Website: bh-photo
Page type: payment
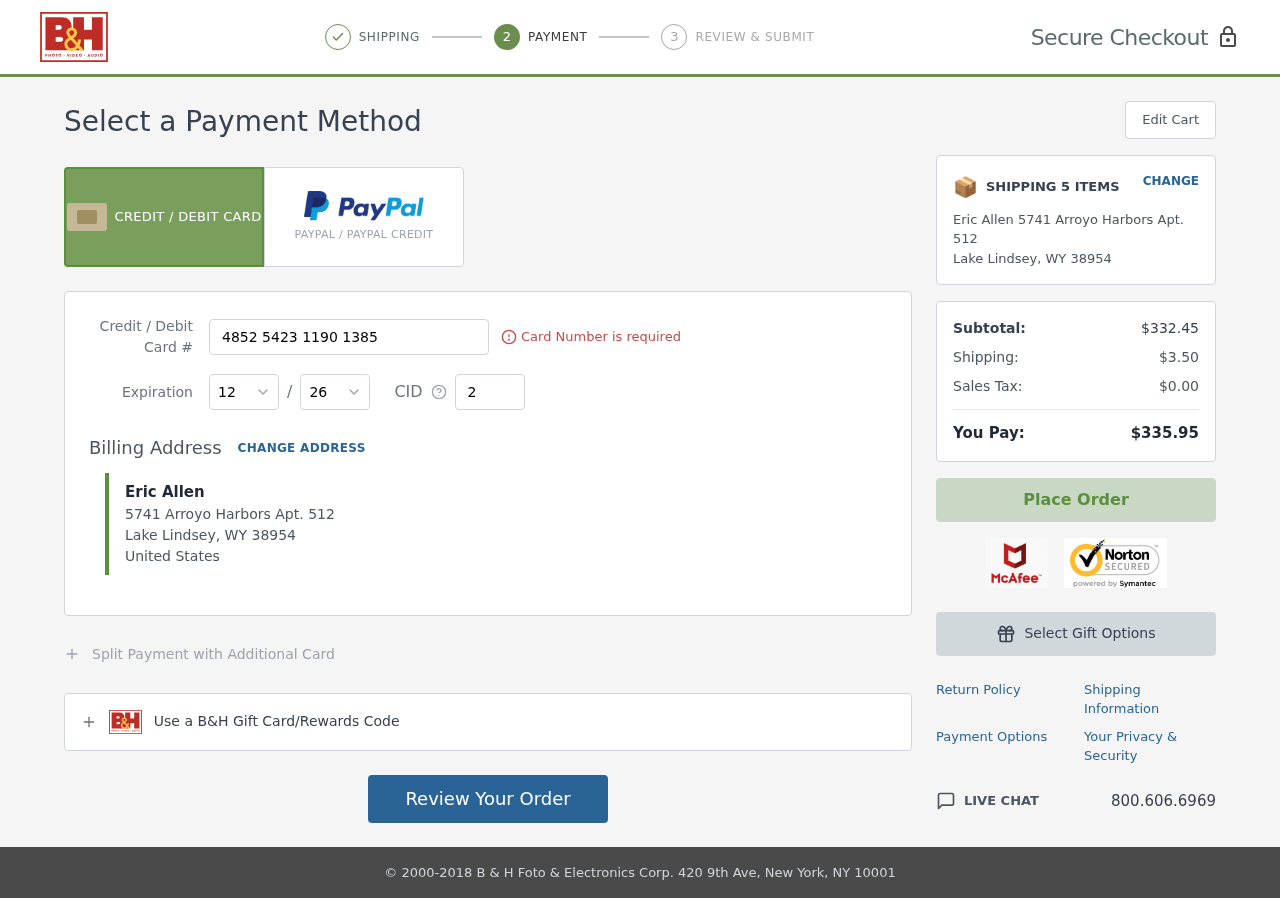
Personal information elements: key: PII_CARD_CVV
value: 285
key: PII_CARD_EXPIRY_MONTH
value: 12
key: PII_CARD_EXPIRY_YEAR
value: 26
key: PII_CARD_NUMBER
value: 4852 5423 1190 1385
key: PII_CITY
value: Lake Lindsey
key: PII_COUNTRY
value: United States
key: PII_FULLNAME
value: Eric Allen
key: PII_POSTCODE
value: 38954
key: PII_STATE_ABBR
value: WY
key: PII_STREET
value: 5741 Arroyo Harbors Apt. 512
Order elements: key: ORDER_NUM_ITEMS
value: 5
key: ORDER_SUBTOTAL
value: $332.45
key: ORDER_SHIPPING_COST
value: $3.50
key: ORDER_TAX
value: $0.00
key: ORDER_TOTAL
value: $335.95